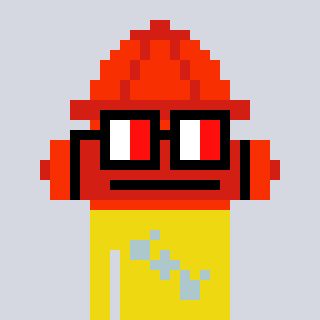
a pixel art character with square glasses with black frames and red eyes, a fire hydrant-shaped head and a yellow-colored body on a cool background